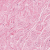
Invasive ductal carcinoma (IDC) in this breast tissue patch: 0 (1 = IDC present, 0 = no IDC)